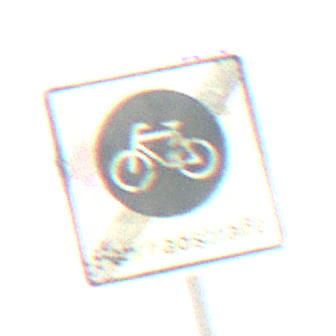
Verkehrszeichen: EndeFahrradstrasse
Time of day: MorningAfternoon
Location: Outdoor (Nature)
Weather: PartlyCloudy
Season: NotSpecified
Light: Natural